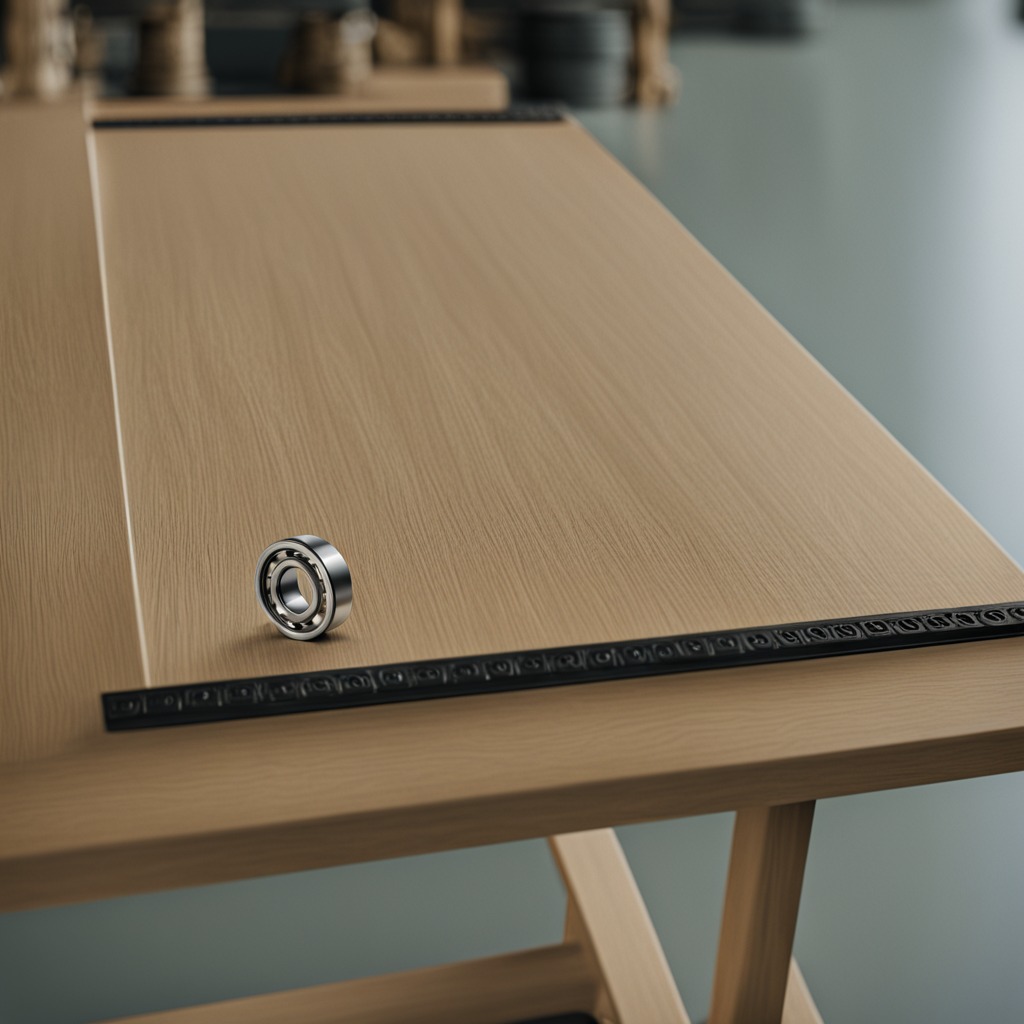
A metal ball bearing is lying on the workbench.